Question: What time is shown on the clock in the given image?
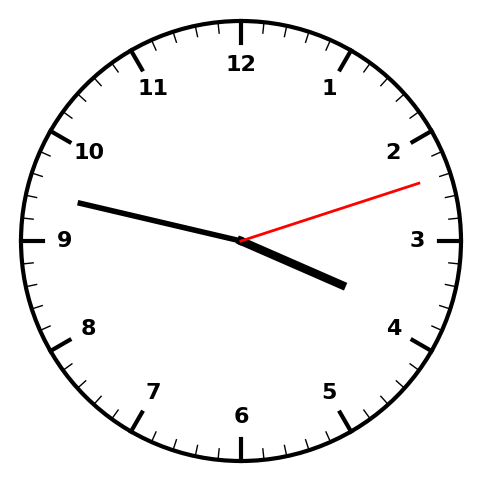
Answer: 03:47:12